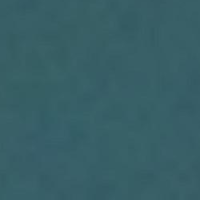
EUNIS habitat code: 14
Species observed at this site:
Perca fluviatilis